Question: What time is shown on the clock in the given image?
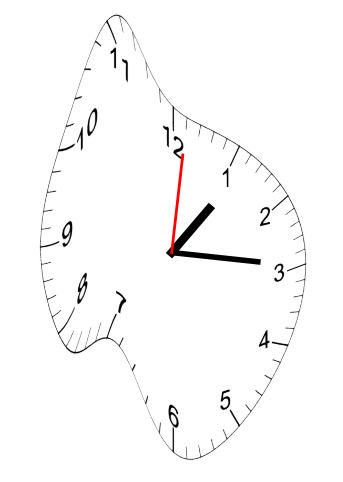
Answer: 01:15:01